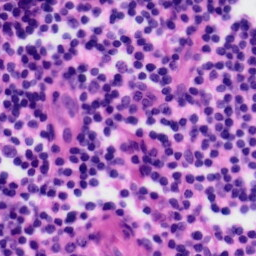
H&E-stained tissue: Tonsil